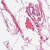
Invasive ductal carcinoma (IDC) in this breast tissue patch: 0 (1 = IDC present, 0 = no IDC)